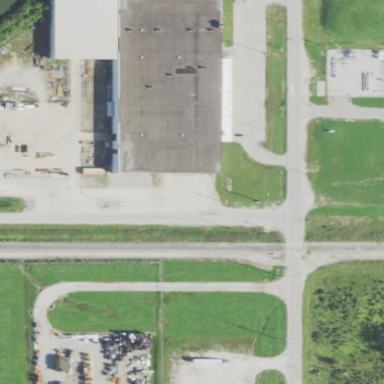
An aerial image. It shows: Industrial building.